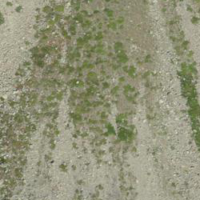
EUNIS habitat code: 48
Species observed at this site:
Pyrrhocorax graculus